Brain MRI, t2w sequence, axial 2D slice.
Patient: age 32, sex F, weight 95 kg, height 1.95 m
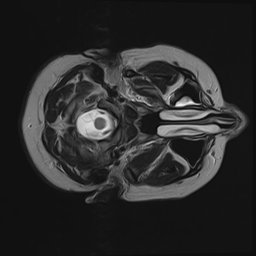